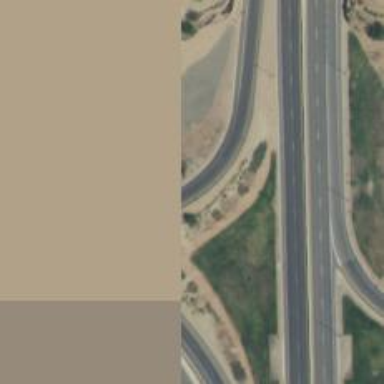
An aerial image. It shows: Trunk link highway with asphalt surface.